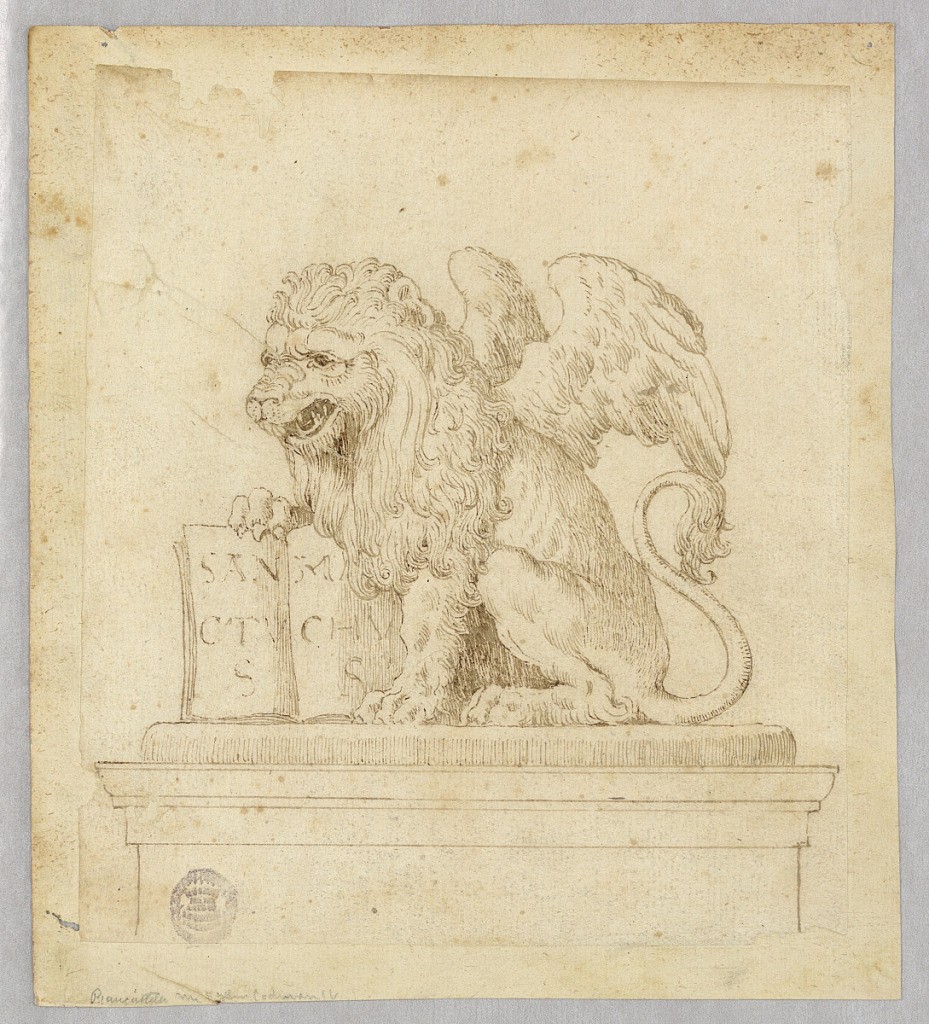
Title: Design for Sculpture of the Winged Lion of Saint Mark
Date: ca. 1700
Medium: Pen and ink on paper
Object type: Drawing
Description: On a plinth, the winged lion of Saint Mark holds a book with one paw. The page showing the writing: SAN/ CTV/ S MA[A] / CHV / S".